Field crop: tomato
Growth stage: 1
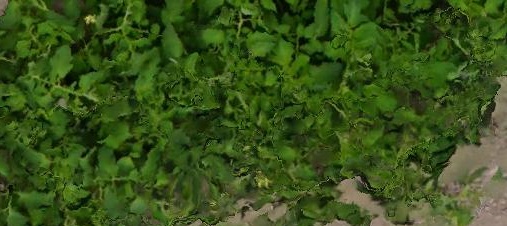
Species: tomato